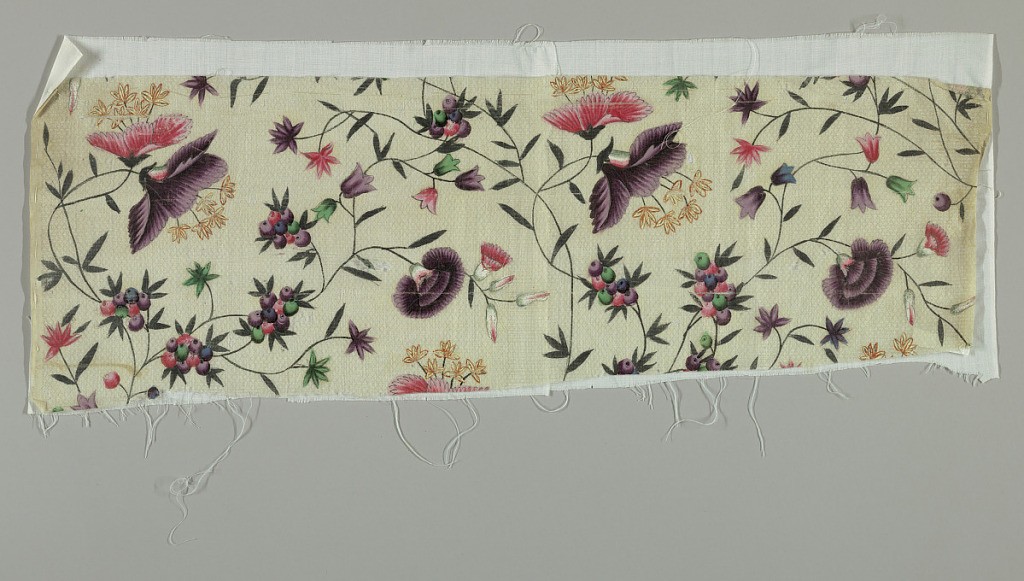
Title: Dress fragment
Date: mid-18th century
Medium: silk Technique: painted over printed outline on woven gauze
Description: Fragment of a dress length. Design of exotic flowers and berries.